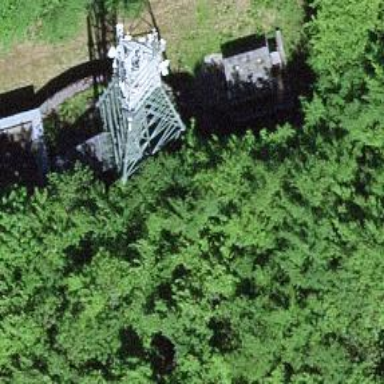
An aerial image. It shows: Communication tower.